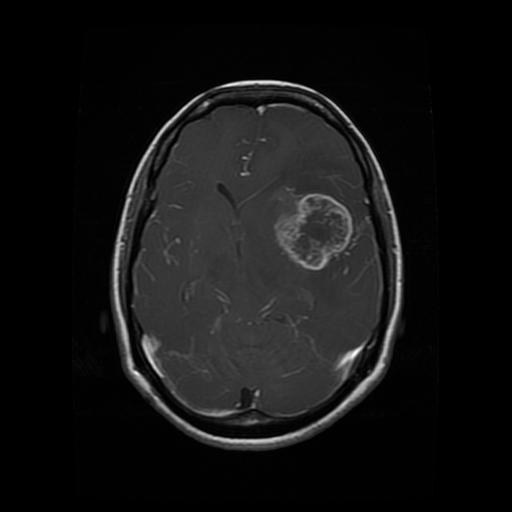
Label: glioma